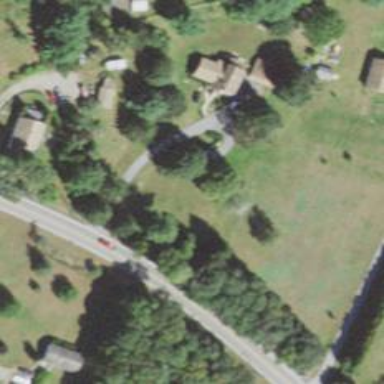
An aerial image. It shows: Residential driveway used as service road.